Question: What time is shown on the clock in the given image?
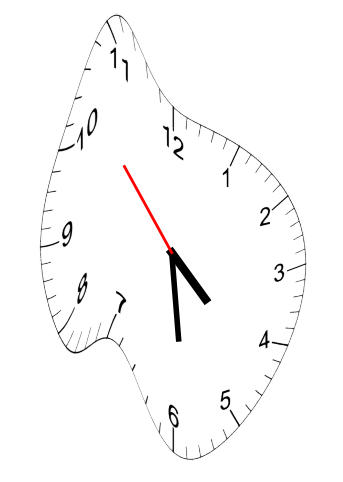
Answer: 04:28:53